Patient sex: M
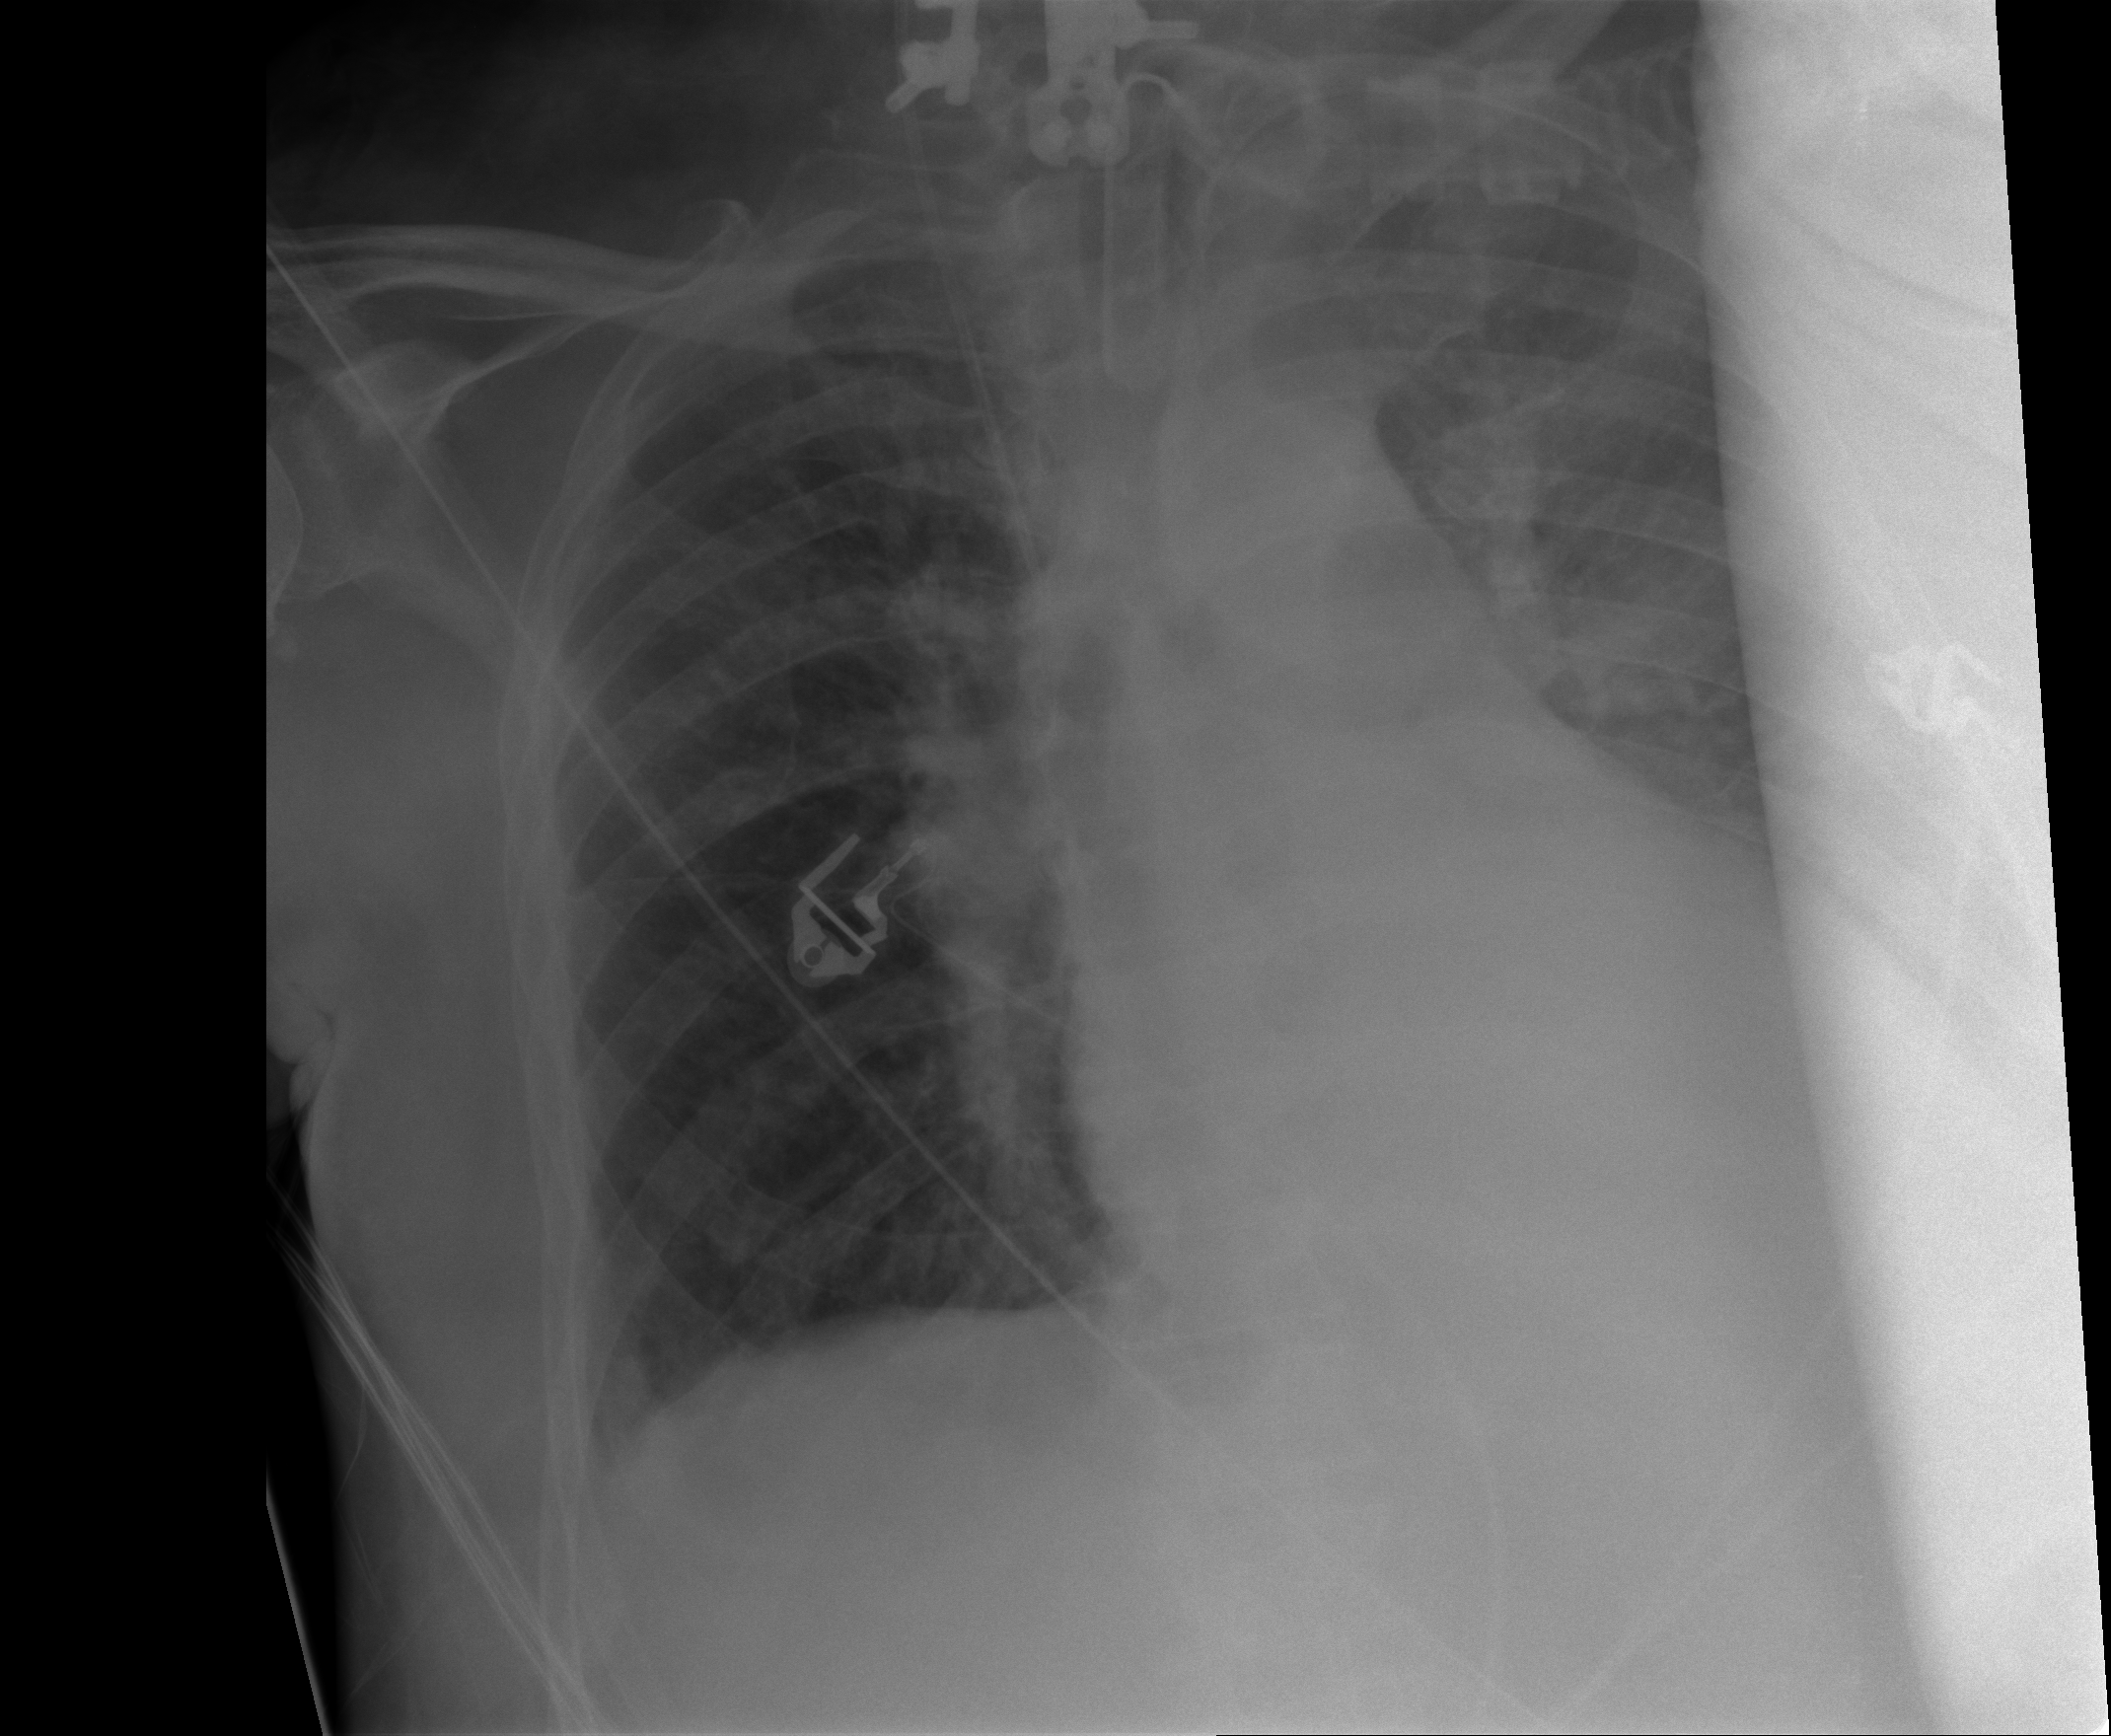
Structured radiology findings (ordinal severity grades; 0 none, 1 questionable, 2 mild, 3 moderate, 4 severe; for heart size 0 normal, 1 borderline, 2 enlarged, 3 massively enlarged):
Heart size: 1
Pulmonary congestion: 2
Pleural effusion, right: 0
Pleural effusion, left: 0
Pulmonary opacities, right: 0
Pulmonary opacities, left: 0
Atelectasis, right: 0
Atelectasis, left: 2